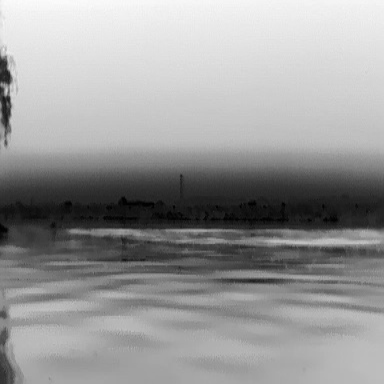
There is a canoe in the infrared image.